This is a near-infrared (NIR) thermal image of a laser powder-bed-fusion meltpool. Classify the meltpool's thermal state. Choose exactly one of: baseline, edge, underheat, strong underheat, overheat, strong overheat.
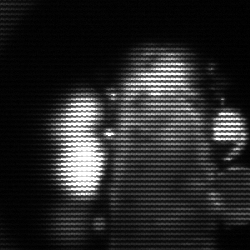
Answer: strong underheat